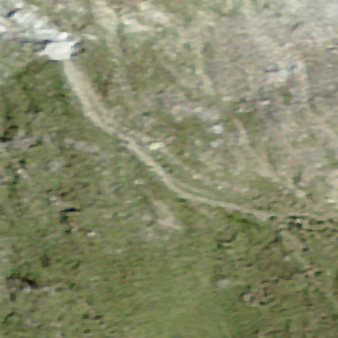
Label: other